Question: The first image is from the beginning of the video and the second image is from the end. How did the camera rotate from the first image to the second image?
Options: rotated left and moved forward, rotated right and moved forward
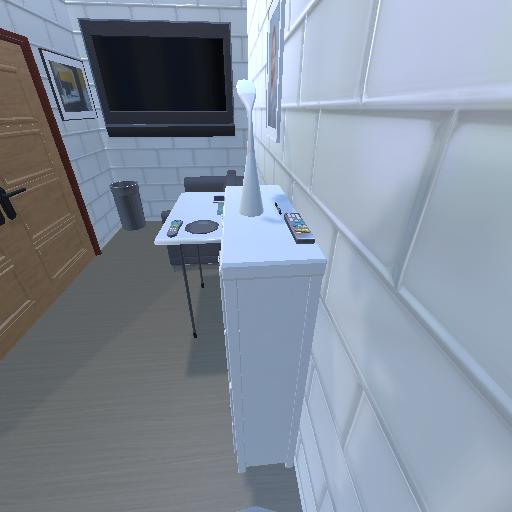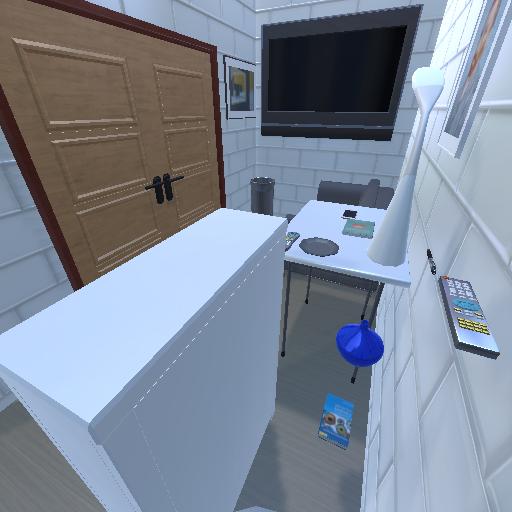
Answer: rotated left and moved forward